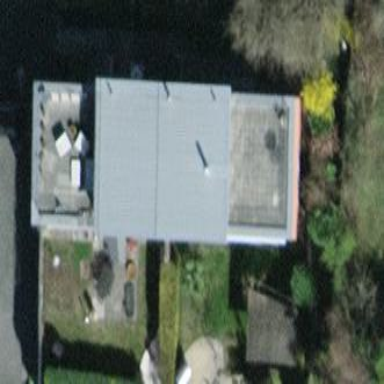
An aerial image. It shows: Semidetached house.